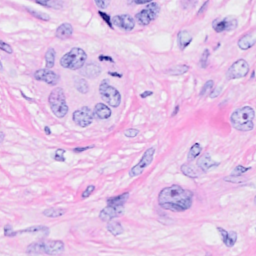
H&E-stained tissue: Breast